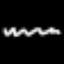
Label: squiggle